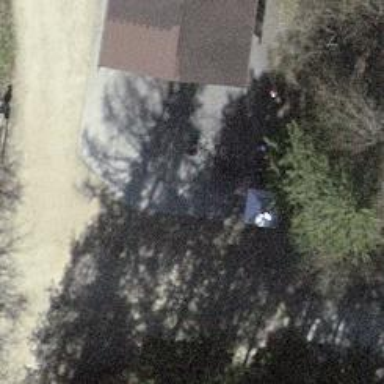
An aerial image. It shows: Barbecue facility.